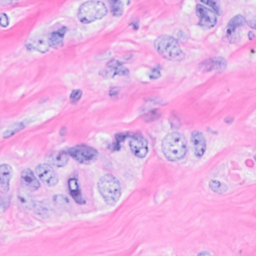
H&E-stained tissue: Breast